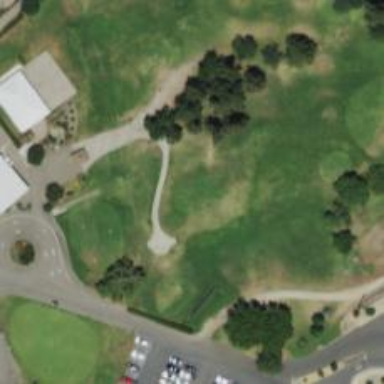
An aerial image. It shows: Golf tee.